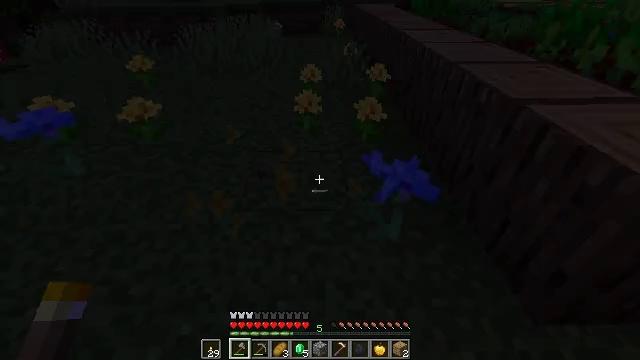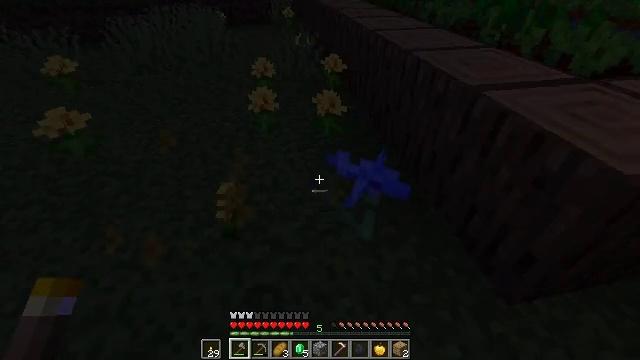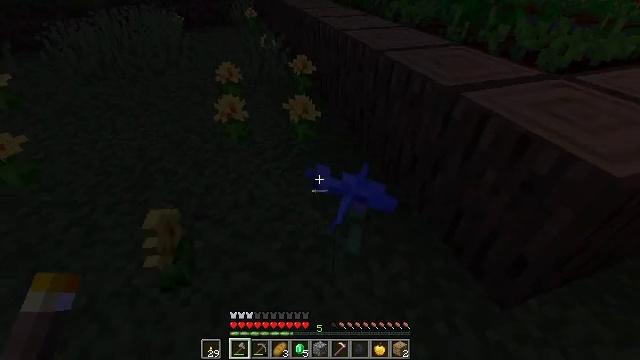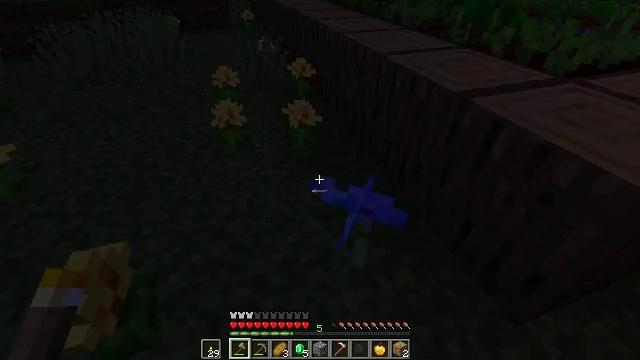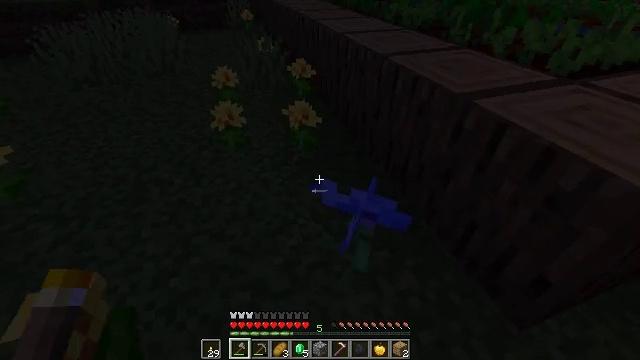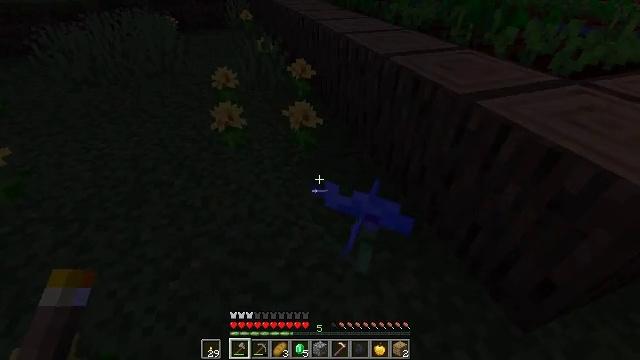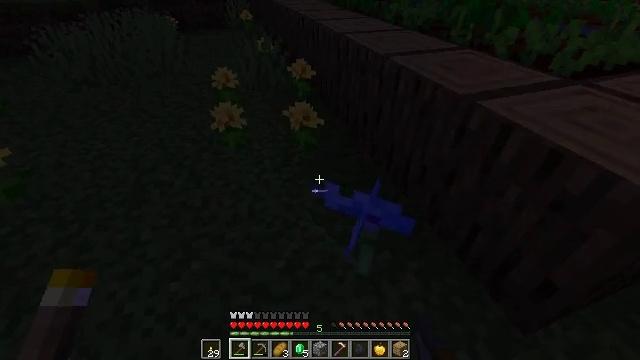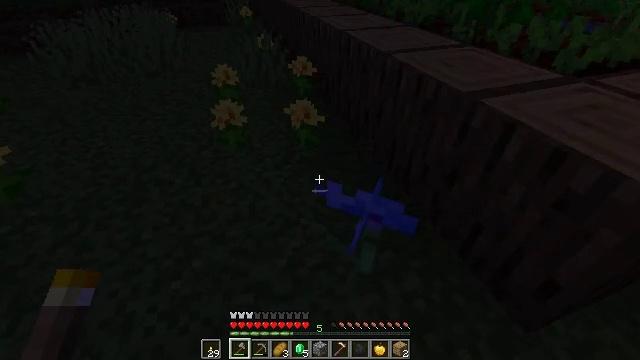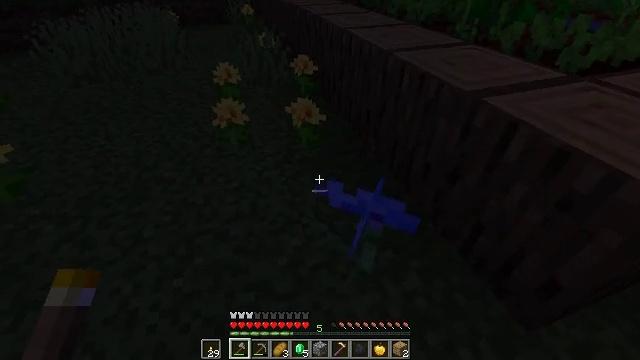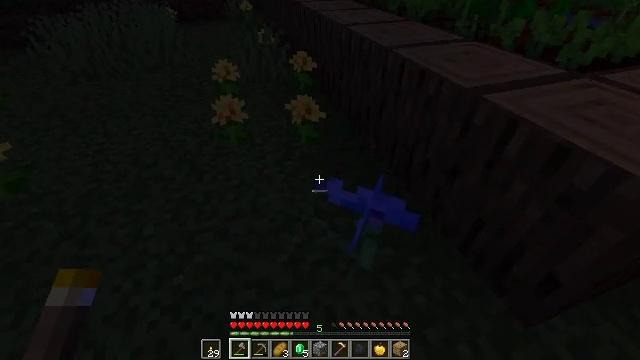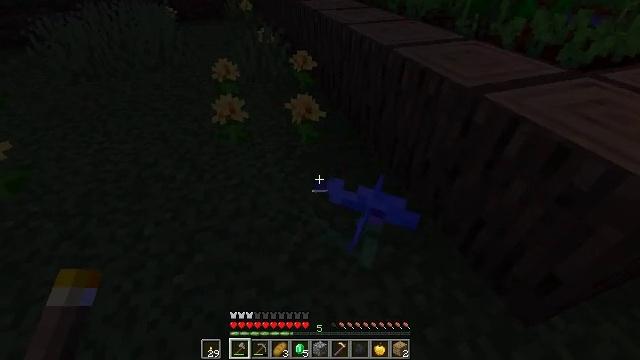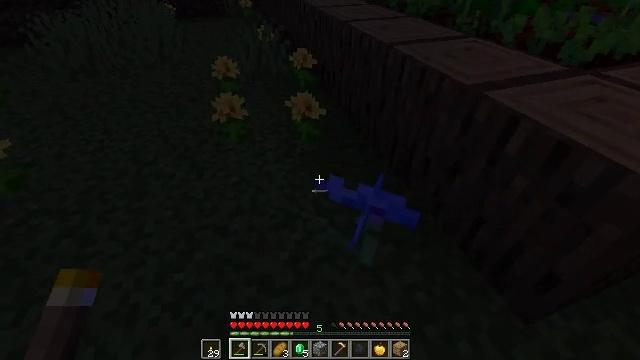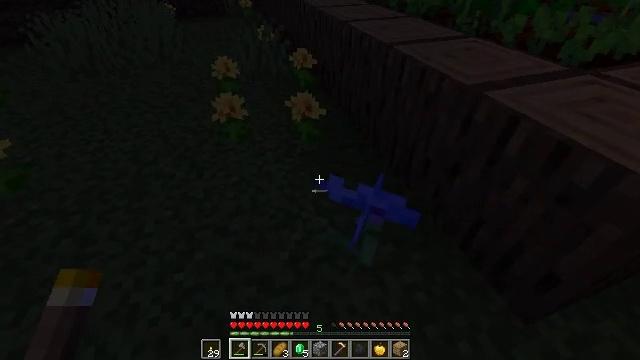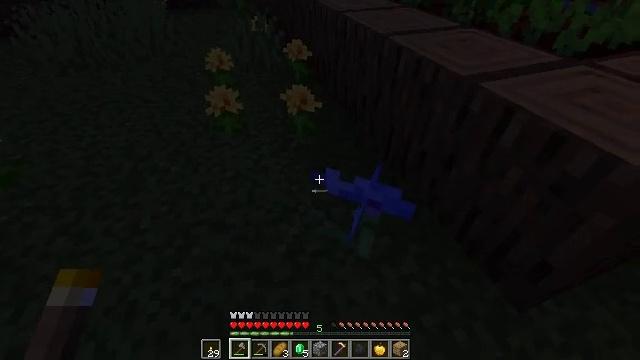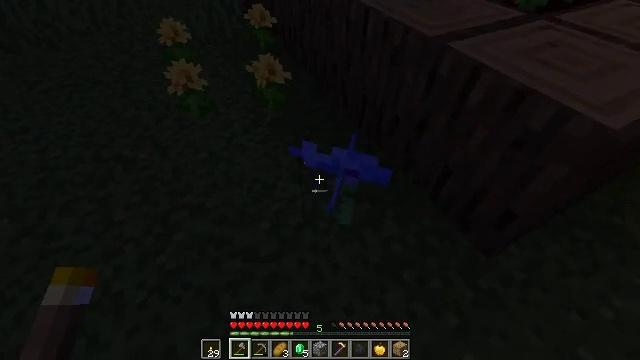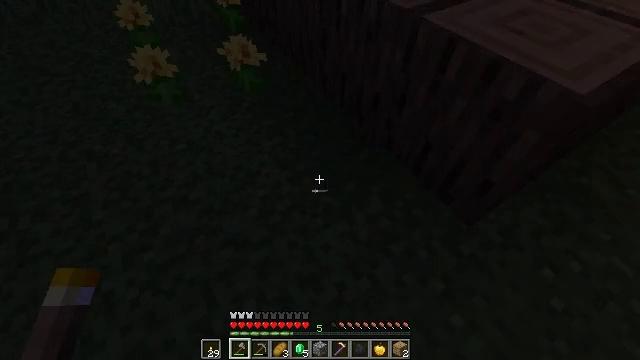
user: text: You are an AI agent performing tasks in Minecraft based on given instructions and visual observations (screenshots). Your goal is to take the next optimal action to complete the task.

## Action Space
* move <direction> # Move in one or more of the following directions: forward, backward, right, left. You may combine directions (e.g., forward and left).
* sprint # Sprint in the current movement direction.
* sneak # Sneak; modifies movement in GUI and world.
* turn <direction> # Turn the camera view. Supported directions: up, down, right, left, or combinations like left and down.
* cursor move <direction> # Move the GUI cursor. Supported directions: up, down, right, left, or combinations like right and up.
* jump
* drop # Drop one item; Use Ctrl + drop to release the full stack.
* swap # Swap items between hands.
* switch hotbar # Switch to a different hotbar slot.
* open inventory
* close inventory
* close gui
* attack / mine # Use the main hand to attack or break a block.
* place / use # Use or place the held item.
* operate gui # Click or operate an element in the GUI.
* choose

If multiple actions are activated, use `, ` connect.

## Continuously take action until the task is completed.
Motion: motion action
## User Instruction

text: Break the cornflower to collect it.
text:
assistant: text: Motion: move forward, turn right and down
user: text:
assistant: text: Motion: turn right
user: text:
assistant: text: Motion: no_op
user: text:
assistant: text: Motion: no_op
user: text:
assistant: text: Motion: attack / mine
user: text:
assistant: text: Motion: attack / mine
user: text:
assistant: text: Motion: no_op
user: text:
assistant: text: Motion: no_op
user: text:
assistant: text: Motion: no_op
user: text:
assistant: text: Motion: no_op
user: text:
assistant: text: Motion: no_op
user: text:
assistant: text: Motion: no_op
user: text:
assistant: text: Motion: turn right and down
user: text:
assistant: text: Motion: turn right and down
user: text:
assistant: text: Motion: turn right and down, attack / mine
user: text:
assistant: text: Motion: attack / mine
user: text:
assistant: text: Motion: attack / mine
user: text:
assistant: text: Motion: no_op
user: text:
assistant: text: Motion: move forward, turn left and up
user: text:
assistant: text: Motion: no_op